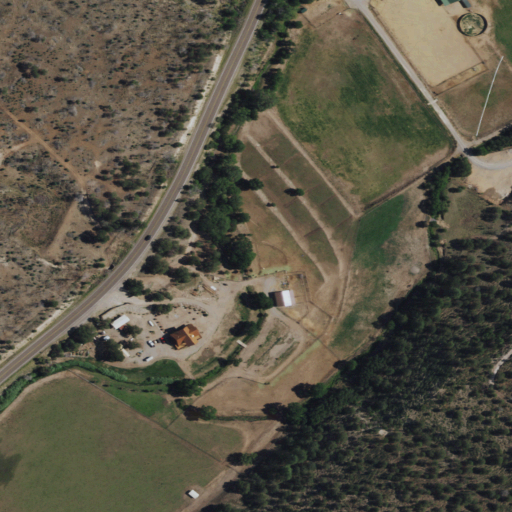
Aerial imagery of valley in New Mexico named McGee Canyon containing grassland, shrub, evergreen forest, open development, and low intensity development